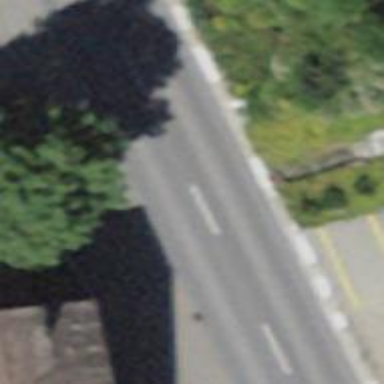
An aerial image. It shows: Bus stop with platform for public transport.